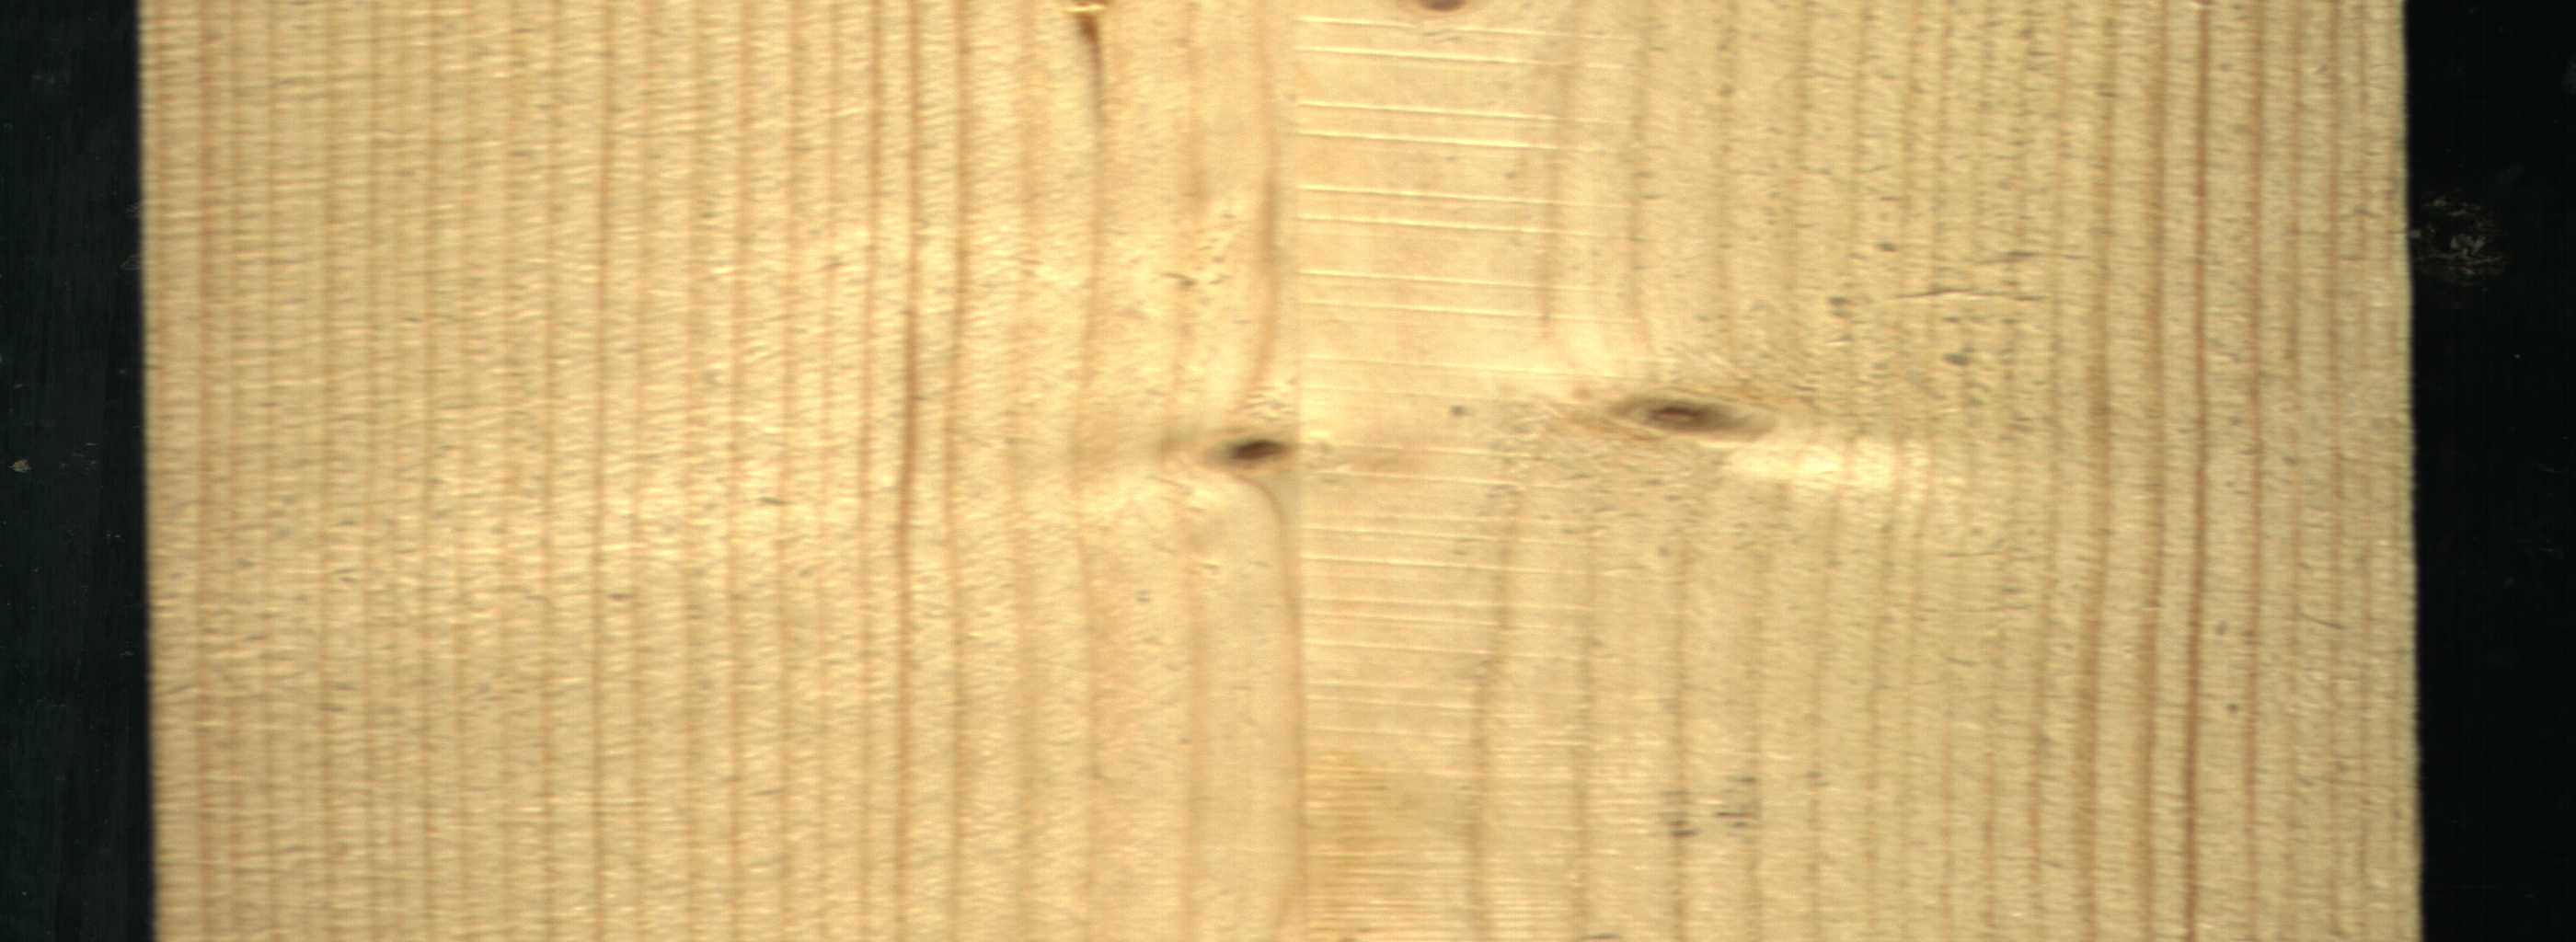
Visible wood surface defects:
Live_Knot
Live_Knot
Live_Knot